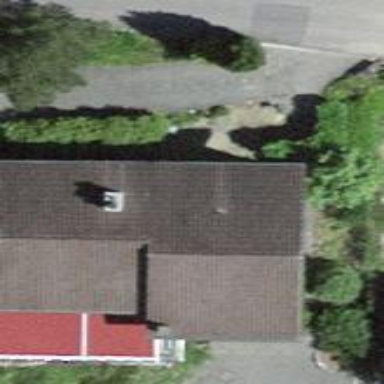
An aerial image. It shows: Residential building.